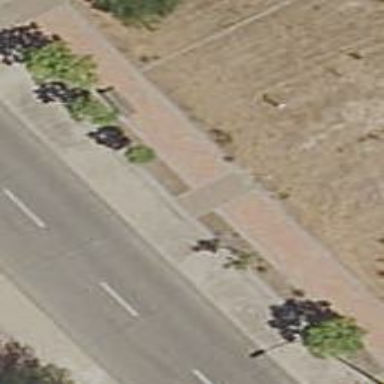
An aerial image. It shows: Cobblestone footway.